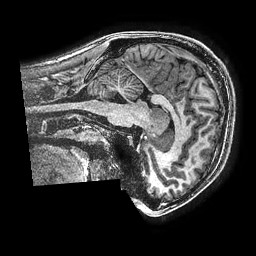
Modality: T1w
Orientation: sagittal
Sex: male
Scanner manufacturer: ge
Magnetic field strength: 3 T
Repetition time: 0.007644 s
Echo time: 0.003468 s